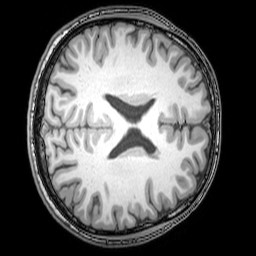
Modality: T1w
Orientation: axial
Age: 23
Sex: male
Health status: healthy
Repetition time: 0.081 s
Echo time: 0.037 s